Question: I'm not sure what I did wrong to get the #N/A back
This is the command I use
'=IMPORTXML("https://pantip.com/topic/41020158", "/html/body/div[4]/div/div/div[7]/div/span")'
<URL>
This is the part I want to scrape

I don't know what's the difference that I can't scrape with this method.
because i tried this command
'=IMPORTXML("https://pantip.com/topic/41020158", "/html/body/div[4]/div/div/div[3]/div/div[2]/h2")'
It can scrape the title.
I want to scrape the web content with IMPORTXML, but it returns #N/A so I don't understand what I'm doing wrong.
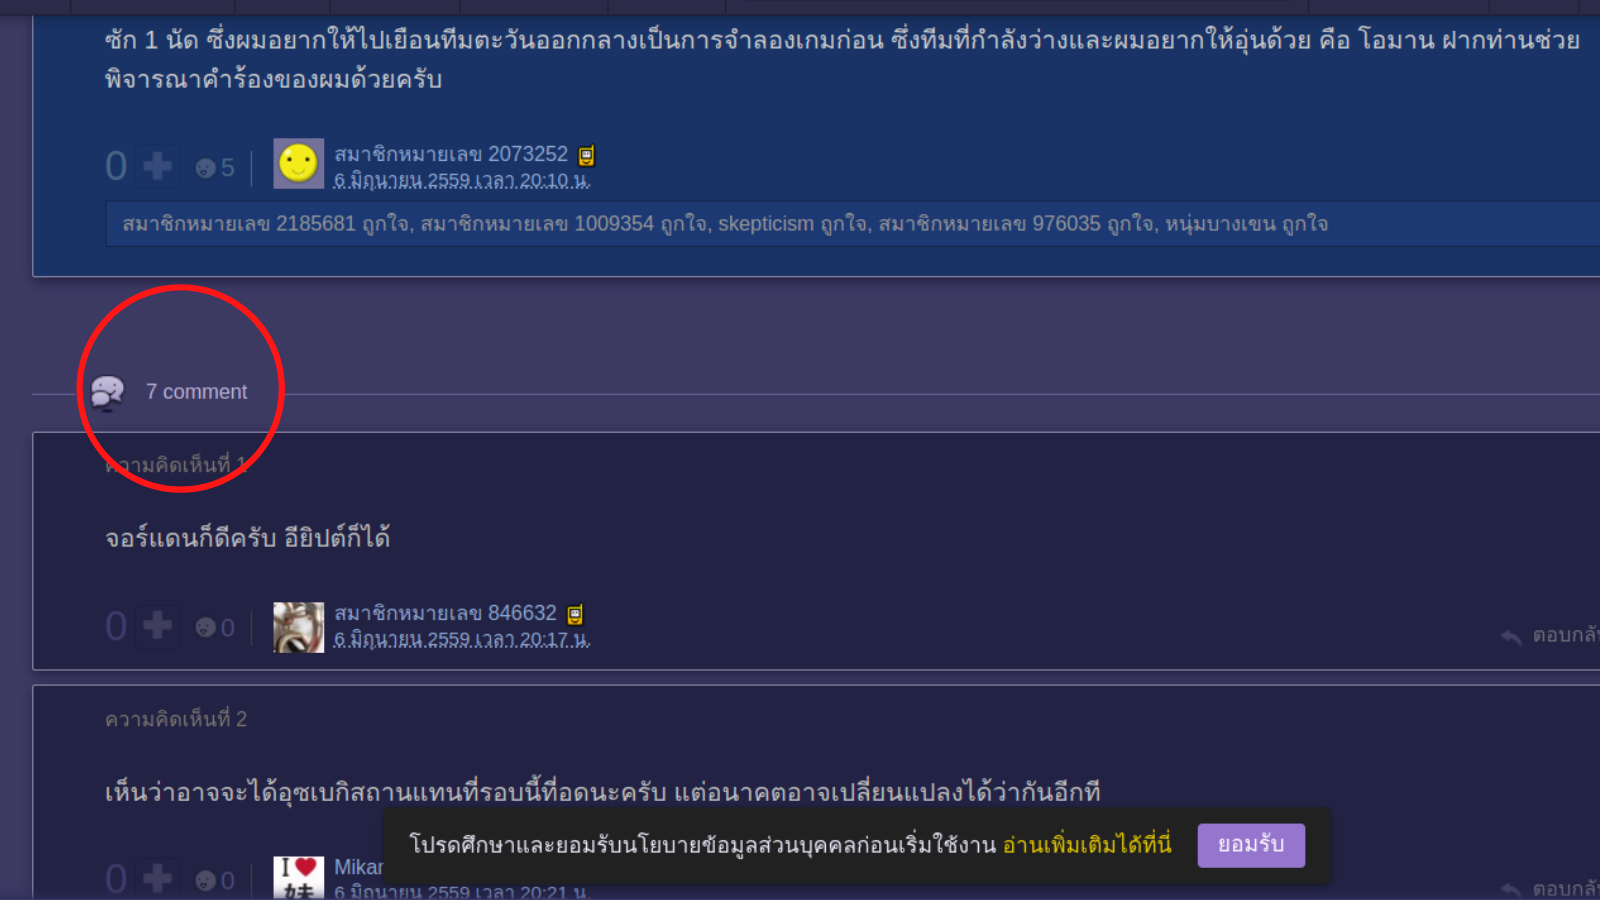
Answer: Try
'''
=importxml(url,"//h2|//span[@class='caption']")
'''
<URL>
or
'''
=transpose(importxml(A1,"//div[@class='display-post-story']"))
'''
<URL>